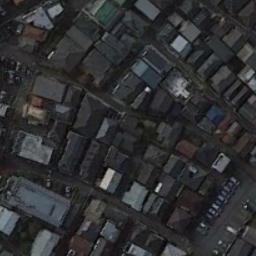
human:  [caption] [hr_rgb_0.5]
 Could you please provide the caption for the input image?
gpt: A dense residential area has lots of houses arranged neatly and a parking lot while some roads go through the residential area .

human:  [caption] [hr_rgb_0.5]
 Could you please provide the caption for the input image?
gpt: The dense residential is next to the parking lot .

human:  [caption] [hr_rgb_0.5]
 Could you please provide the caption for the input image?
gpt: In densely populated areas there are many roads and densely arranged houses of different sizes and shapes .

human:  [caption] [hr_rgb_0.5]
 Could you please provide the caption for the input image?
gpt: The residential distribution is strange .

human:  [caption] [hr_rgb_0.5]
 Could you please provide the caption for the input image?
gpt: There are many black buildings on a dense residential area .